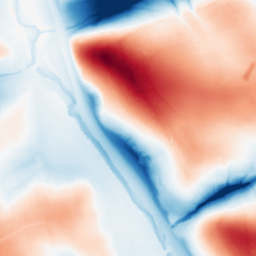
Category: classical
Decomposition family: gaussian_anisotropic
Decomposition parameters: sigma_x: 10
sigma_y: 50
Upsampling method: quartic
Upsampling parameters: scale: 4
Upsampling scale: 4